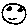
Label: smiley face